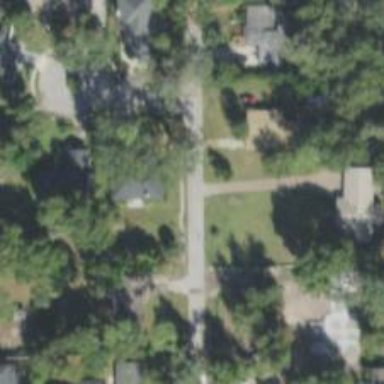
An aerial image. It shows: Residential road with sidewalk on the left.